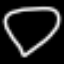
Label: diamond